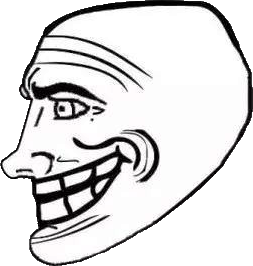
Label: 4_Yes_Chad